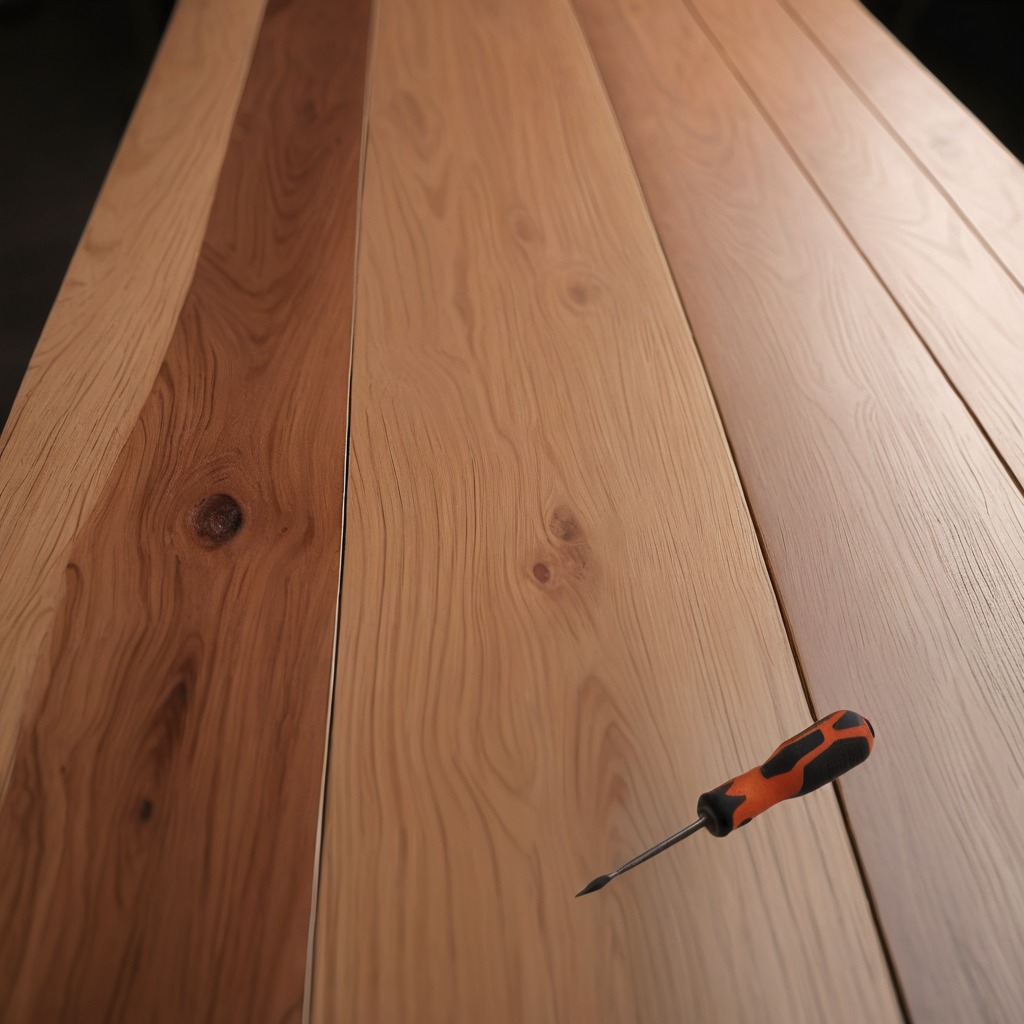
A screwdriver is lying on a wooden table in a carpentry studio.